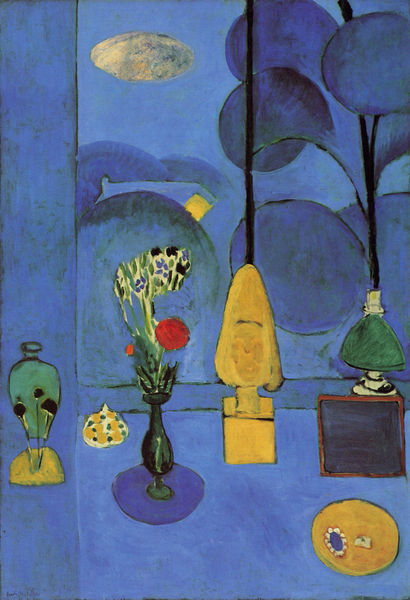
Titel: La fenêtre bleue [La glace sans tain]
Künstler: Henri Matisse
Standort: New York (New York)
Institution: The Museum of Modern Art
Schlagwörter: baum, blau, dunkel, himmel, gelb, grün, ocker, abend, blume, fenster, lampe, licht, nacht, raum, schwarz, weiss, ausblick, rot, wolke, expressionismus, fauves, naive malerei, teller, interieur, kreis, stilleben, vase, aussicht, wohnzimmer, blumenvase, moderne, abstrakt, büste, mond, maske, klassische moderne, fensterbank, viereck, blauer reiter, matisse, kandinsky, gegenstände, henri matisse, fauvismus, blumenstraus, monde, vasw